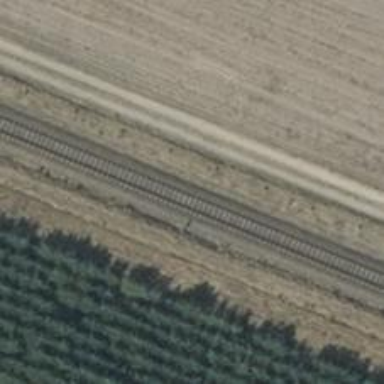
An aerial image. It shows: Solitary milestone along the railway.